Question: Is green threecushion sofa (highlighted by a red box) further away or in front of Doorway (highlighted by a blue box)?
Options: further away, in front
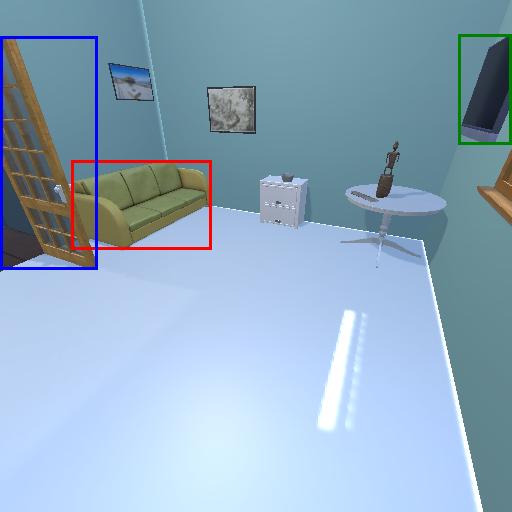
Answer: further away